Field crop: maize
Growth stage: 1
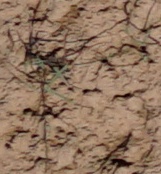
Species: lolium